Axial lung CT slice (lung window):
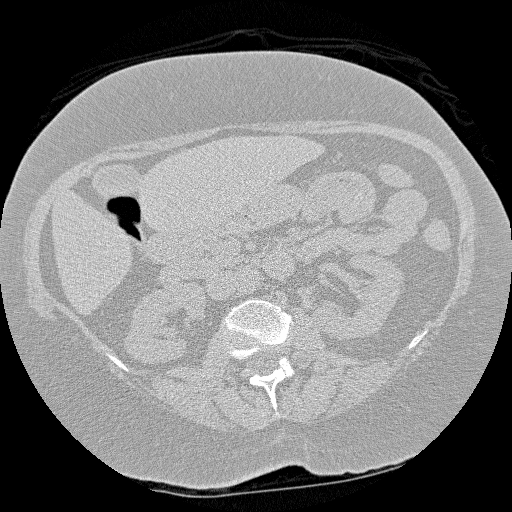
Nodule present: no